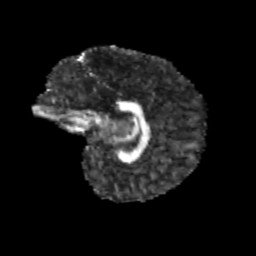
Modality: FA
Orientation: sagittal
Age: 11
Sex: female
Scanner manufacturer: siemens
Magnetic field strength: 3 T
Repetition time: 3.8 s
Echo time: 0.07 s